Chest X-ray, PA view. Patient: 30 years old, sex F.
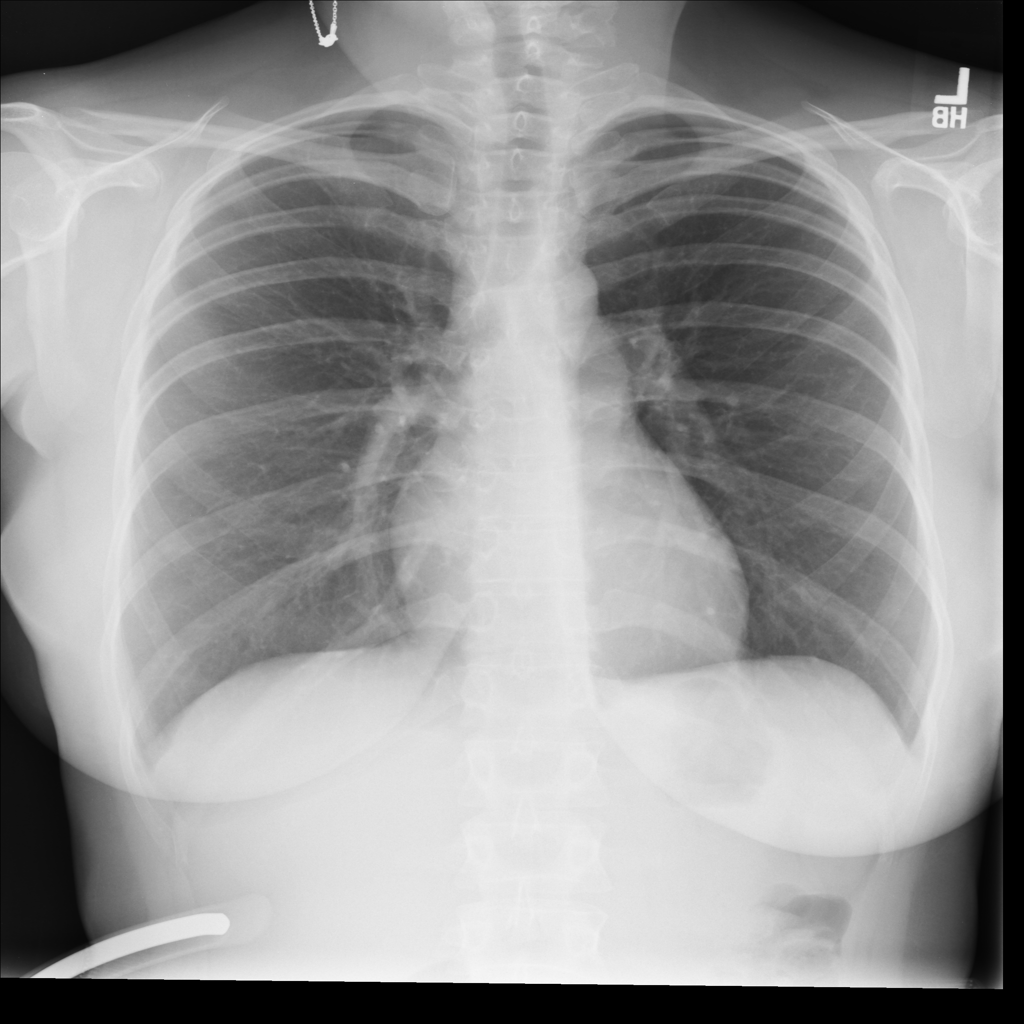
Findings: No Finding